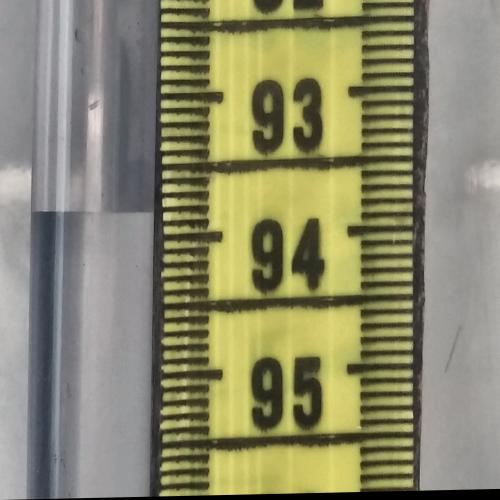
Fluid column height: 93.8 cm